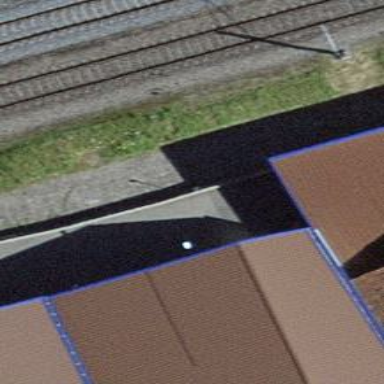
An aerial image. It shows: Abandoned railway spur with one track.